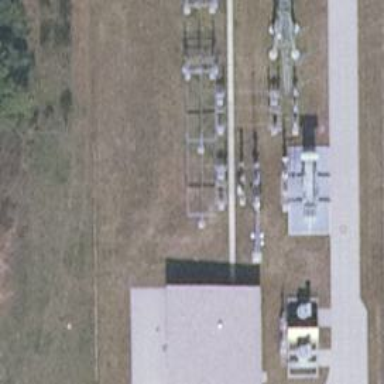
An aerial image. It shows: Power line with three cables configured as busbar.